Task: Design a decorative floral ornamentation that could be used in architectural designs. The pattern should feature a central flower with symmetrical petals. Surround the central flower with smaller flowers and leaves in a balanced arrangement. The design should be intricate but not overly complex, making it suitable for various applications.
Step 257:
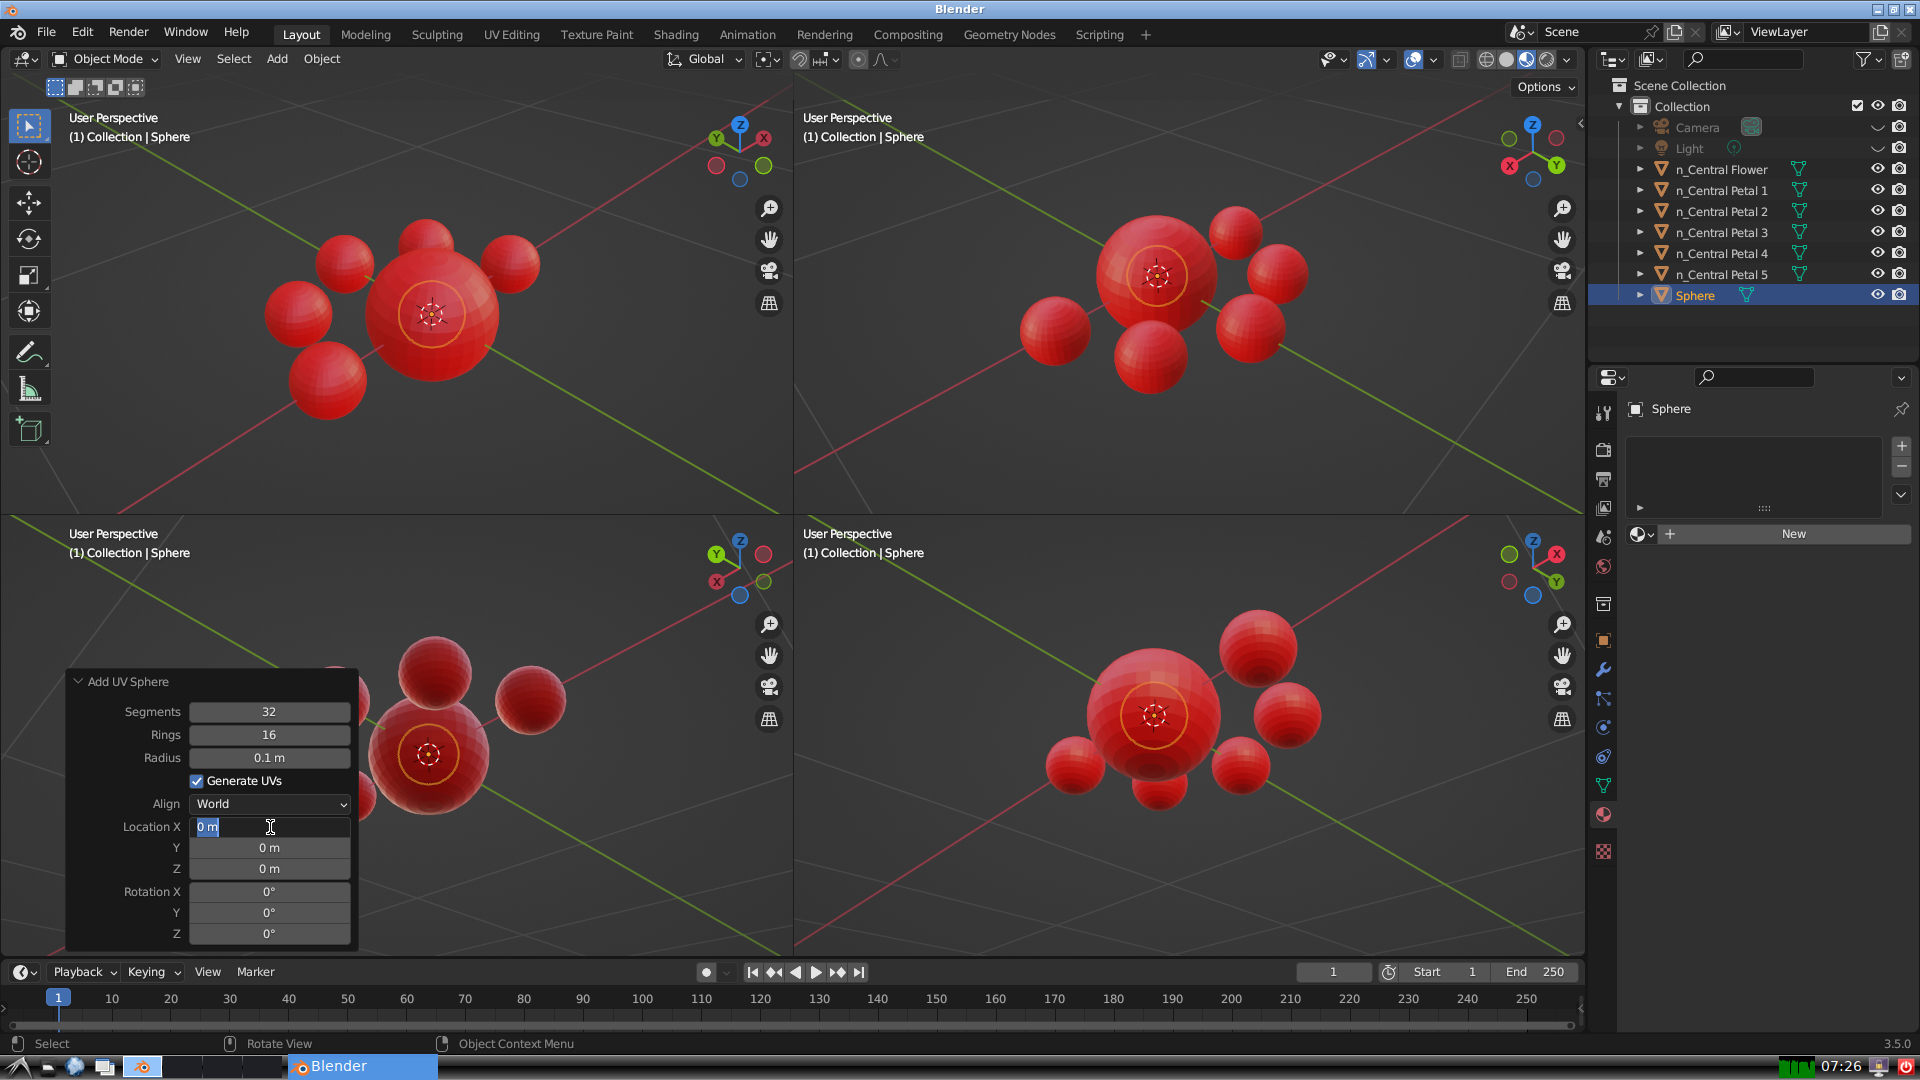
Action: input_text: -0.28284271247461906